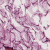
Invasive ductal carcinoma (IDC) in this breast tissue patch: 0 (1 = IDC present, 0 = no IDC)